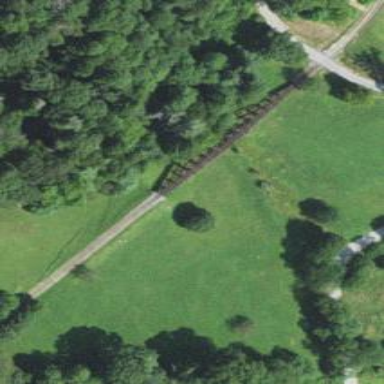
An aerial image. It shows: Preserved railway bridge.